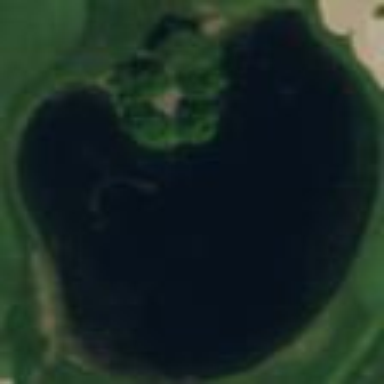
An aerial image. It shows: Water hazard in golf course. The hazard is natural water feature.